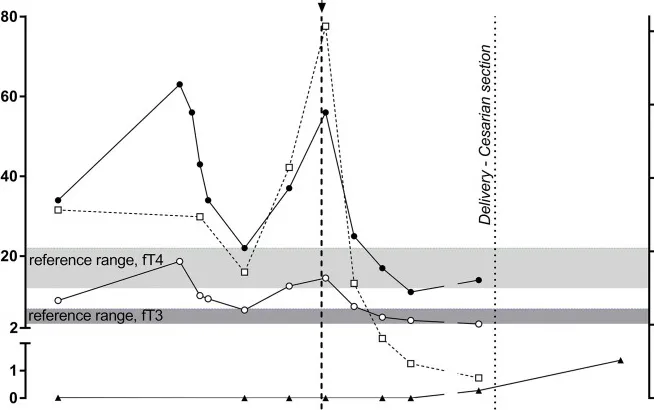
Time course of serum levels of hCG ( ), TSH ( ), fT4 ( ) and fT3 ( ). FLC performed in the setting of TTTS led to resolution of hyperthyroidism within 1 week along with a rapid decrease in hCG levels. Hormones were measured by ECLIA (electrochemiluminescence immunoassay) on cobas e602 (Roche Diagnostics, Rotkreuz, Switzerland). Reference ranges (not trimester-specific): TSH, 0.270-4.20 mUI/. FT4, 12-22 pmol/. FT3, 3.1-6.8 pmol.
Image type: pathology (immunostaining)